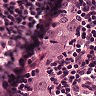
Metastatic tissue present: yes